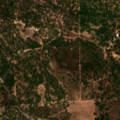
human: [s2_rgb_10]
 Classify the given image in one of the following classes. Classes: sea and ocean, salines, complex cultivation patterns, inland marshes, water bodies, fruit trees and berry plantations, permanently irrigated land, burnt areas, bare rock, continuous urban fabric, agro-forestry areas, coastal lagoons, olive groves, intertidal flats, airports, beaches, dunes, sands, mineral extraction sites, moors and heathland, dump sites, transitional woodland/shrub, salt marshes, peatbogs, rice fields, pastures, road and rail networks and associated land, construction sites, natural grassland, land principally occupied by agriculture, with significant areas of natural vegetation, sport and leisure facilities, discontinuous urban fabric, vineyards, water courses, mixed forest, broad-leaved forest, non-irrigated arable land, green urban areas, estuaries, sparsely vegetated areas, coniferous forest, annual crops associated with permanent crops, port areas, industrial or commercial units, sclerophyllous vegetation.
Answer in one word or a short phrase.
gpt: continuous urban fabric